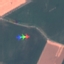
Label: AnnualCrop